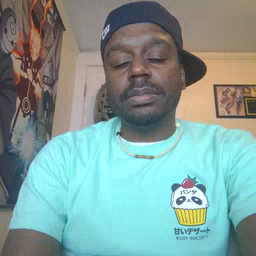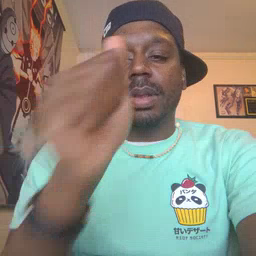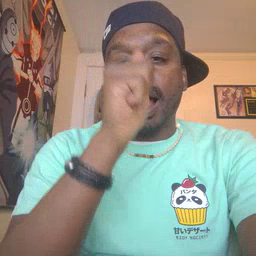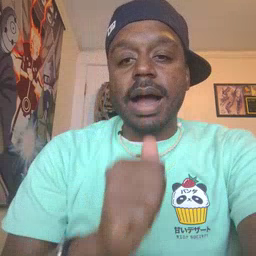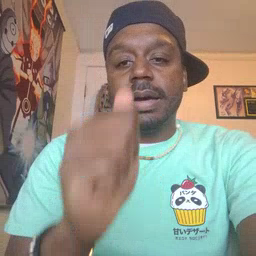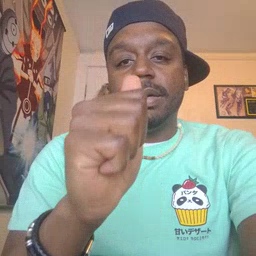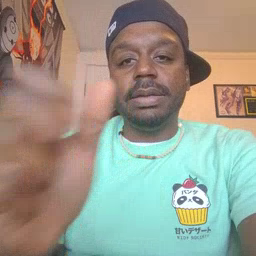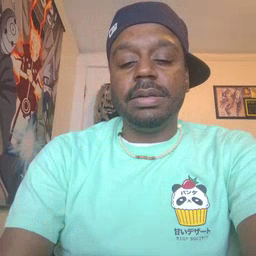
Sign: hide